Field crop: maize
Growth stage: 2
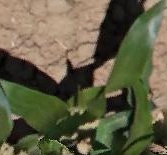
Species: maize